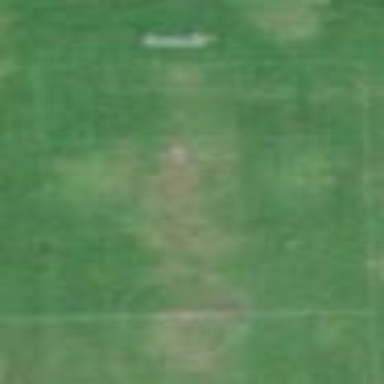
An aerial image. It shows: Grass pitch designated for American football.